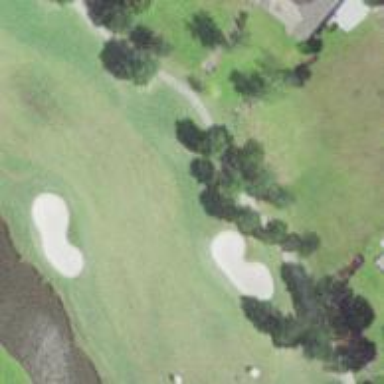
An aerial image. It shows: Golf hole.